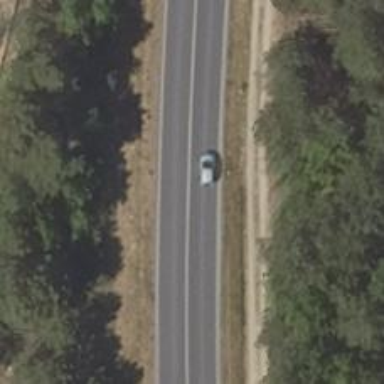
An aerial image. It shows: Asphalt road classified as primary highway.